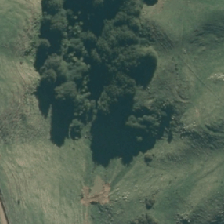
Land cover: broadleaved_indigenous_hardwood